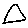
Label: triangle